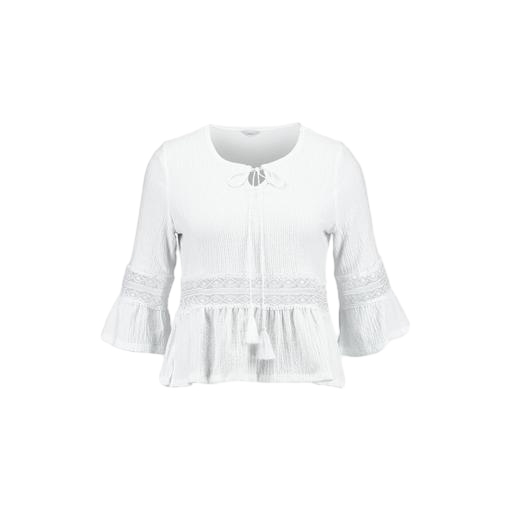
white three-quarter-sleeve top only macy, white lace-accented peasant top, white lace-accented peasant blouse, white background